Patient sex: M
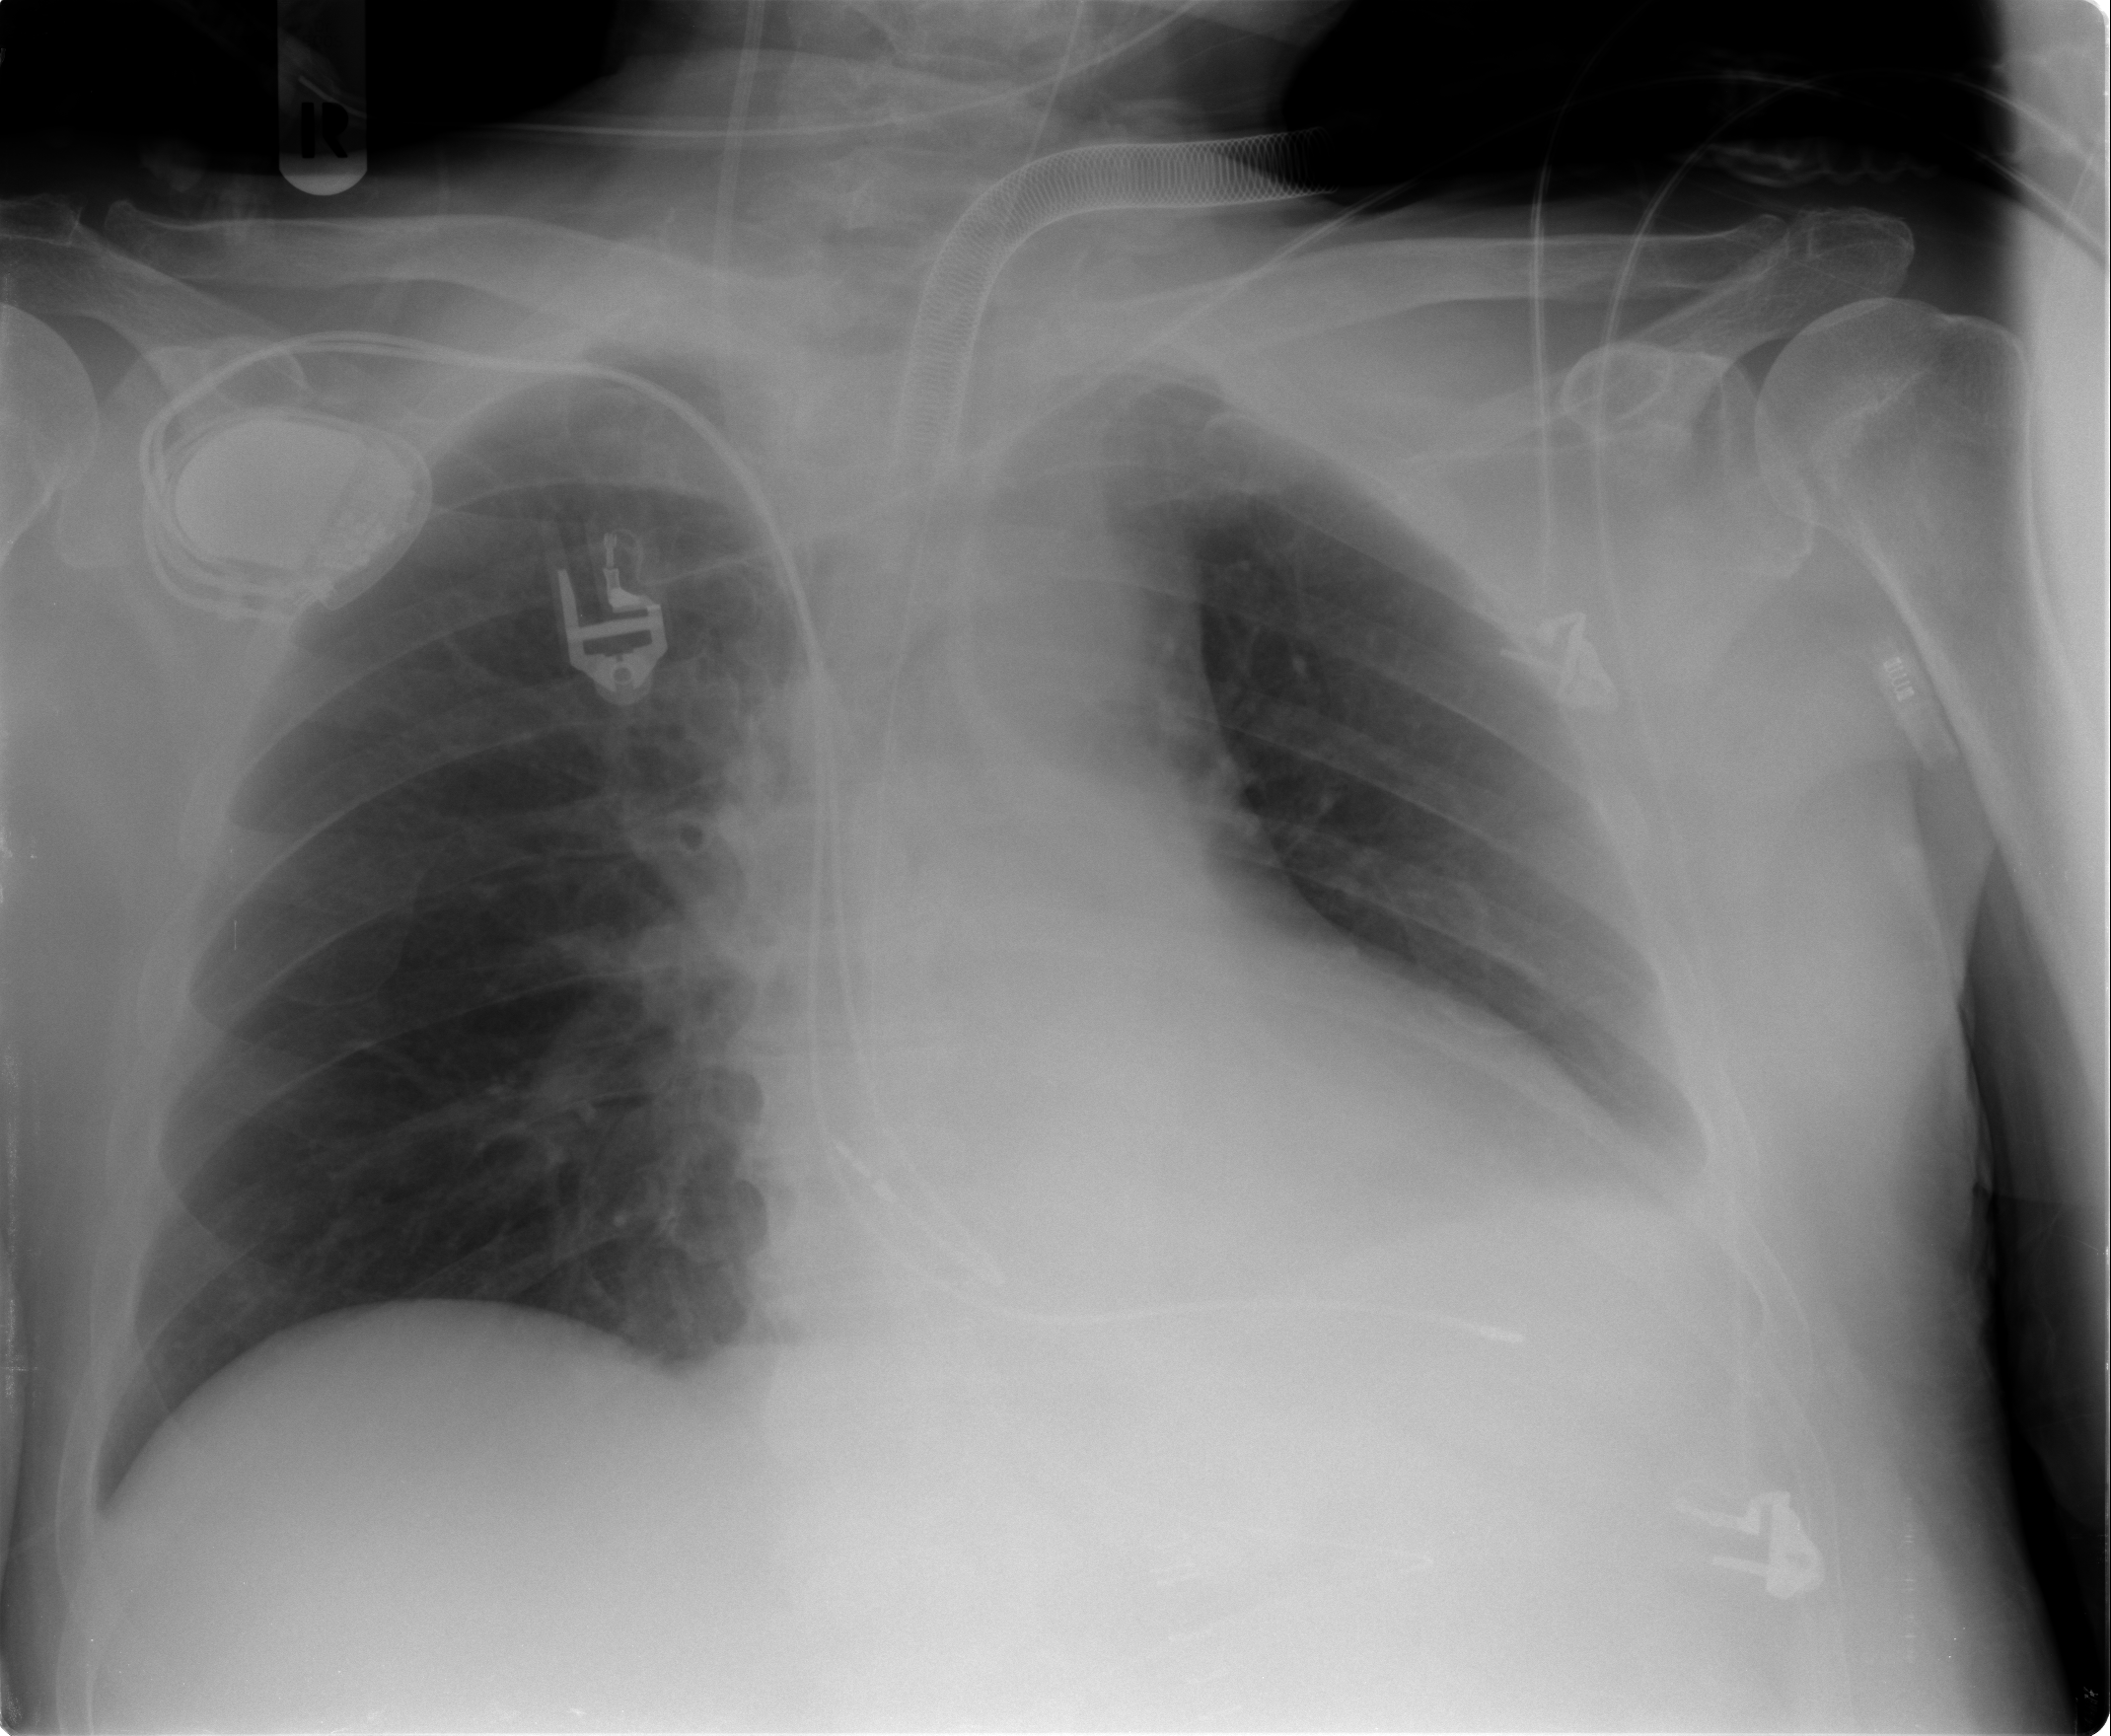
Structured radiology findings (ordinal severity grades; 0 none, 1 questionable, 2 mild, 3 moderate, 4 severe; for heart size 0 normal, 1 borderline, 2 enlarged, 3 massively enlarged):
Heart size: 2
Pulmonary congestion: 0
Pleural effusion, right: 0
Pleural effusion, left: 1
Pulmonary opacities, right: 0
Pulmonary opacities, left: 0
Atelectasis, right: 0
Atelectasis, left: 1